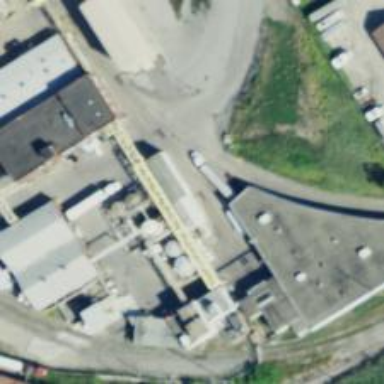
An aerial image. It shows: Rail spur service.